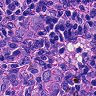
Metastatic tissue present: yes